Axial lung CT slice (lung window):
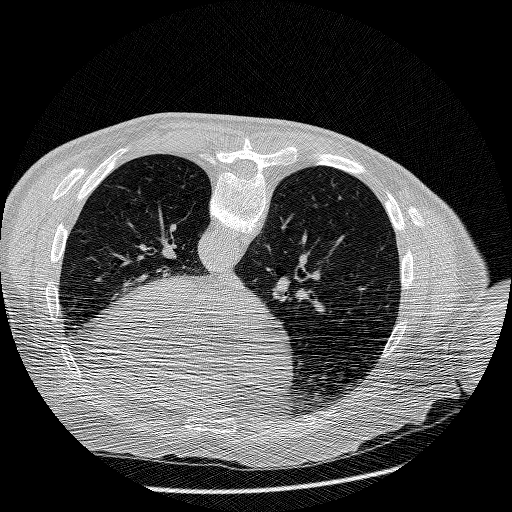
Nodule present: yes
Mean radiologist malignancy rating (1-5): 2.667